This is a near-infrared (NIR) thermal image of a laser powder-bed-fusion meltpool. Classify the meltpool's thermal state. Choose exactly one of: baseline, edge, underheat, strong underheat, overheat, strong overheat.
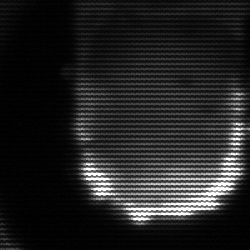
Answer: baseline